Field crop: maize
Growth stage: 2
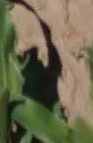
Species: maize